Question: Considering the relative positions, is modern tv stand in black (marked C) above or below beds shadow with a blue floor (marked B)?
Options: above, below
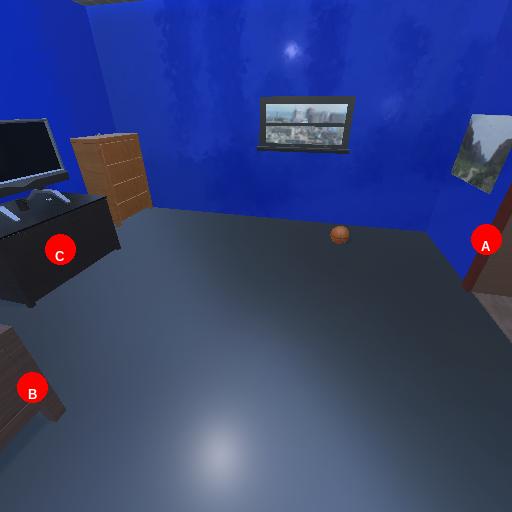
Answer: above